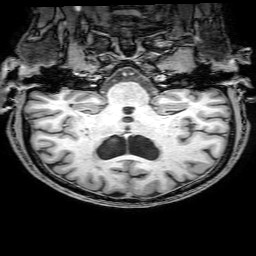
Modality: T1w
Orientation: sagittal
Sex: male
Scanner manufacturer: philips
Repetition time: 0.008247 s
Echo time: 0.00378 s